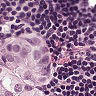
Metastatic tissue present: yes